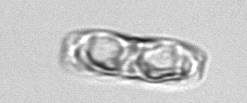
Label: pennate_morphotype1